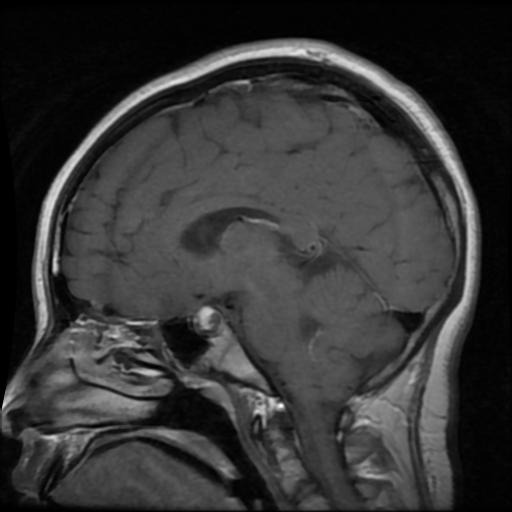
Label: pituitary